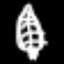
Label: leaf